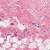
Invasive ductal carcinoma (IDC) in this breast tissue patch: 0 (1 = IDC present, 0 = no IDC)